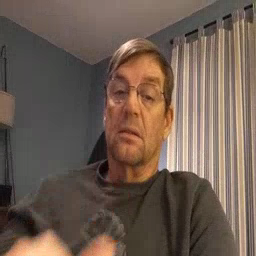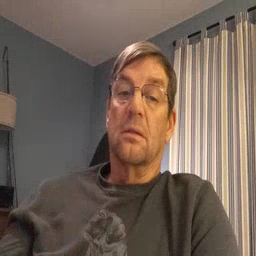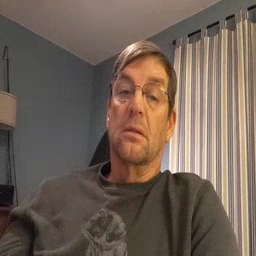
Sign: nuts